高一 · 代数
函数 $f(x)=x \ln |x|$ 的图象大致是（）
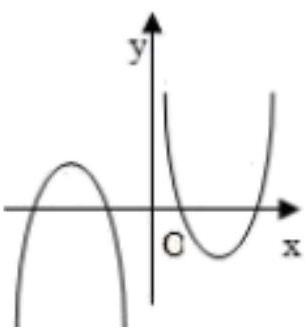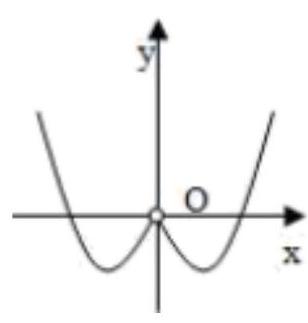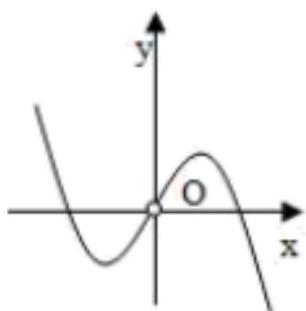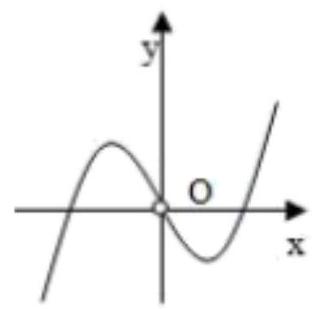
A.

B.

C.

D.

答案: D
解析:

函数 $f(x)=x \ln |x|$

则 $f(-x)=-x \ln |-x|=-x \ln |x|=-f(x)$, 即 $f(x)$ 为奇函数, 所以结合图像可排除 B.

当 $x \rightarrow+\infty$ 时, $f(x) \rightarrow+\infty$,结合图像可排除 C.

当 $x=0.01$ 时, $f(0.01)=0.01 \times \ln |0.01|<0$, 结合图像可排除 $\mathrm{A}$.

综上可知, $\mathrm{D}$ 为正确选项

故选:D